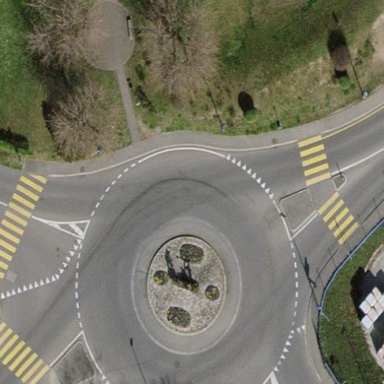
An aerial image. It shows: Tertiary road with asphalt surface leading to roundabout.